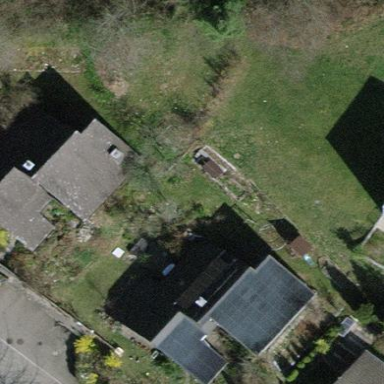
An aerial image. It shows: Detached building.